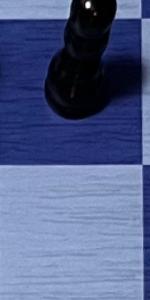
Label: Empty